Question: Used stride by me generates exception. I don't know what stride is correct. The input image is 32 bit JPG. Please tell me what values(I tried many things but they where generating exceptions or corrupted JPG) i should put into:

'''
array<System::Byte>^ pixels = gcnew array<System::Byte>(WHAT VALUE);
bitmapSource->CopyPixels(pixels, WHAT VALUE, 0);
'''
---
'''
// Jpg.cpp : Defines the entry point for the console application.
//
#include "stdafx.h"
#include <iostream>
#using <mscorlib.dll> //requires CLI
using namespace System;
using namespace System::IO;
using namespace System::Windows::Media::Imaging;
using namespace System::Windows::Media;
using namespace System::Windows::Controls;
using namespace std;
[System::STAThread]
int _tmain(int argc, _TCHAR* argv[])
{
// Open a Stream and decode a JPEG image
Stream^ imageStreamSource = gcnew FileStream("C:/heart2.jpg",
FileMode::Open, FileAccess::Read, FileShare::Read);
JpegBitmapDecoder^ decoder = gcnew JpegBitmapDecoder(
imageStreamSource, BitmapCreateOptions::PreservePixelFormat,
BitmapCacheOption::Default);
BitmapSource^ bitmapSource = decoder->Frames[0];//< --mamy bitmape
// Draw the Image
Image^ myImage = gcnew Image();
myImage->Source = bitmapSource;
myImage->Stretch = Stretch::None;
myImage->Margin = System::Windows::Thickness(20);
int width = bitmapSource->PixelWidth;
int height = bitmapSource->PixelHeight;
int stride = (width * bitmapSource->Format.BitsPerPixel + 31) / 32;
array<System::Byte>^ pixels
= gcnew array<System::Byte>(height * width * stride);
bitmapSource->CopyPixels(pixels, stride, 0);
int x;
cin >> x;
return 0;
}
'''
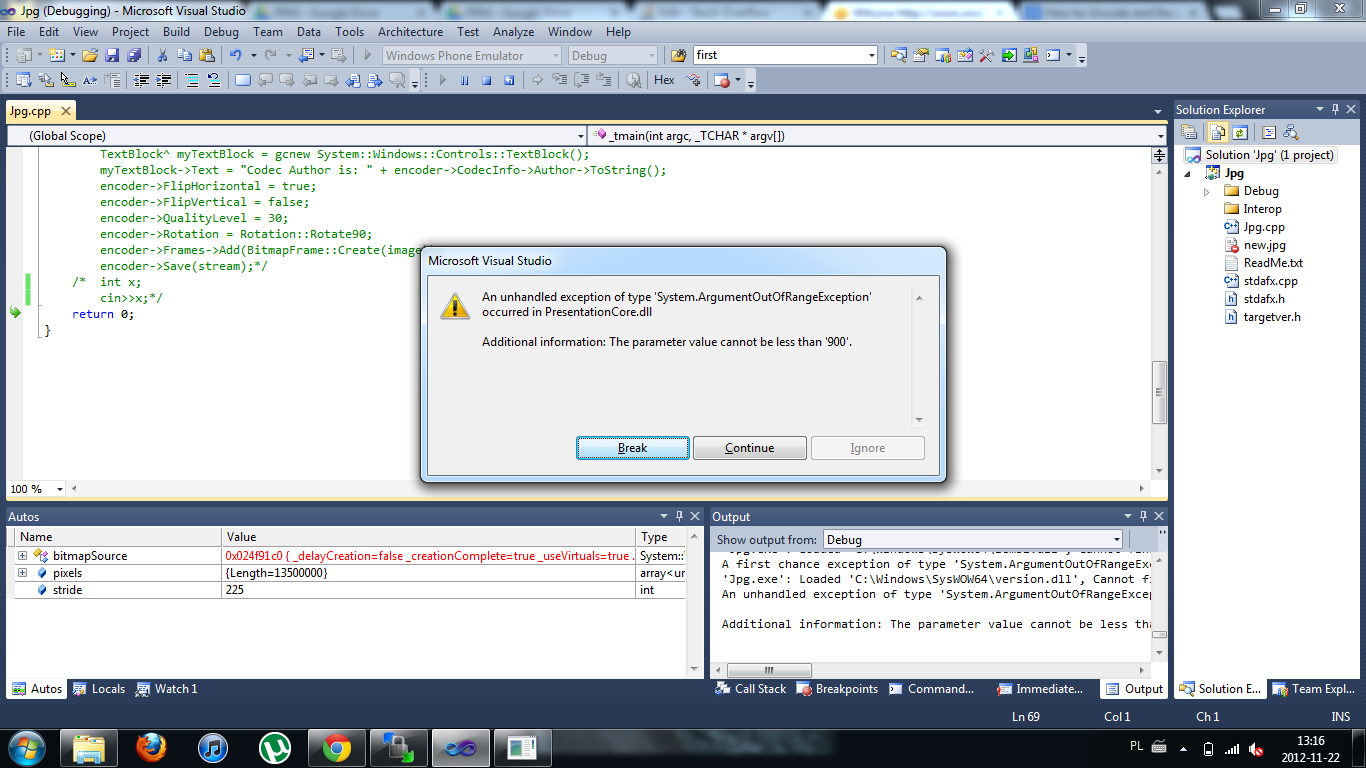
Answer: Google
<URL>
The stride is the width of a single row of pixels (a scan line), rounded up to a four-byte boundary.
So the correct value depends on how many bits per pixel you have in your image.